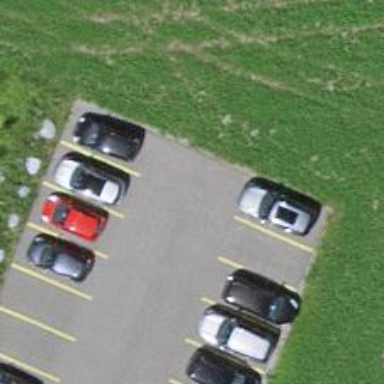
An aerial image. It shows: Road serving as parking aisle.